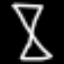
Label: hourglass